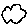
Label: cloud